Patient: sex M, age 19
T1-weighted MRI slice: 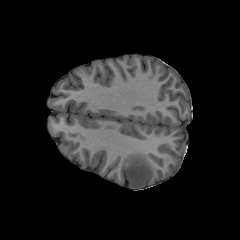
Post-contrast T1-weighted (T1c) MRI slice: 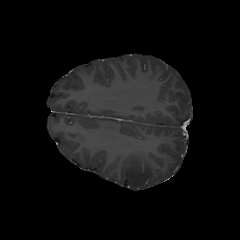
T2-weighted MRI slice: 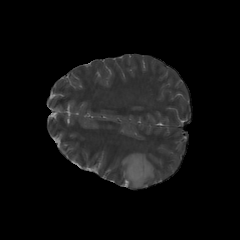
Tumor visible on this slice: yes
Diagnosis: Oligodendroglioma, IDH-mutant, 1p/19q-codeleted
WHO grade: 3